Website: crate-barrel
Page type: cart
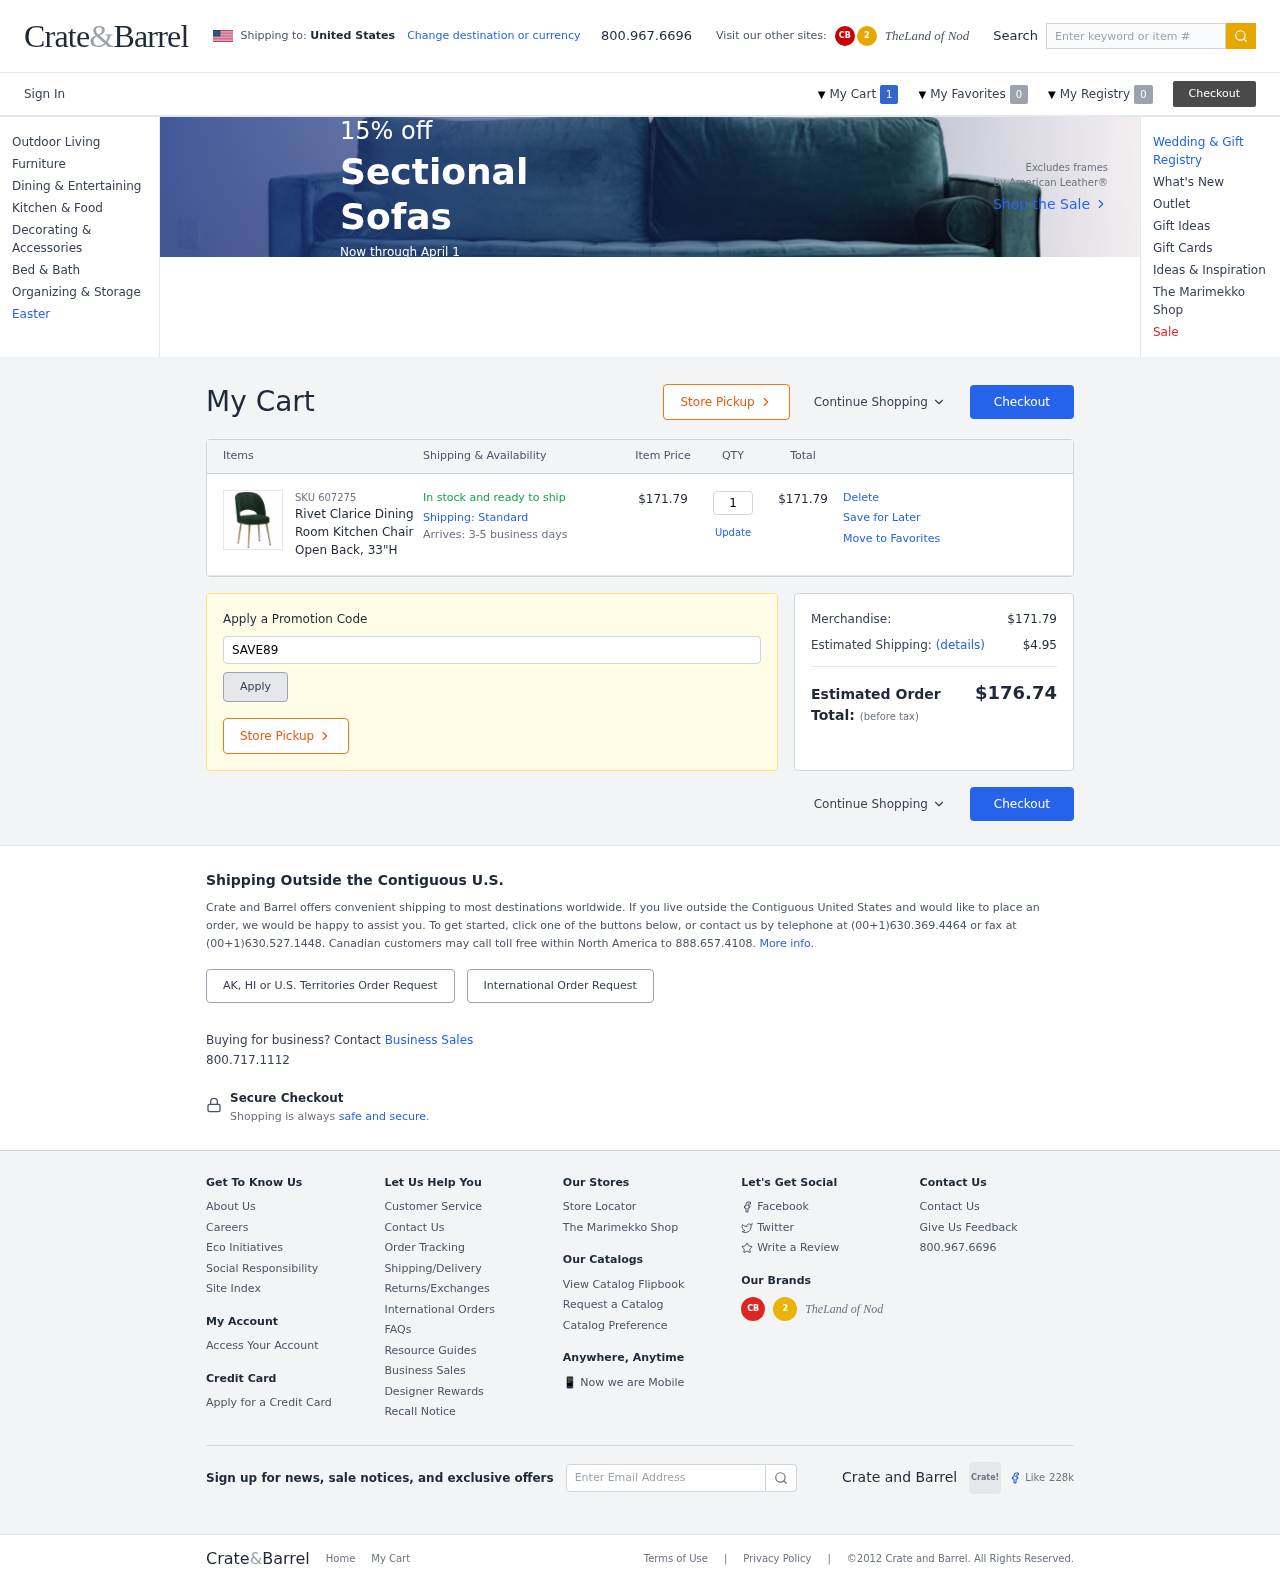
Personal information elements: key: PII_PROMO_CODE
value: SAVE89
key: PII_COUNTRY
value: United States
Product elements: key: PRODUCT1_NAME
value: Rivet Clarice Dining Room Kitchen Chair Open Back, 33"H
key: PRODUCT1_PRICE
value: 171.79
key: PRODUCT1_QUANTITY
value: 1
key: PRODUCT1_SKU
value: SKU 607275
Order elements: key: ORDER_NUM_ITEMS
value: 1
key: ORDER_ITEM_TOTAL
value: $171.79
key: ORDER_SUBTOTAL
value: $171.79
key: ORDER_SHIPPING_COST
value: $4.95
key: ORDER_TOTAL
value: $176.74
Search elements: key: HEADER_SEARCH
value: Enter keyword or item #